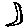
Label: moon